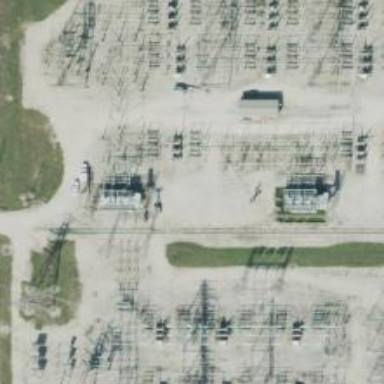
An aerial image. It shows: Switch used for power control.